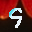
Label: 9